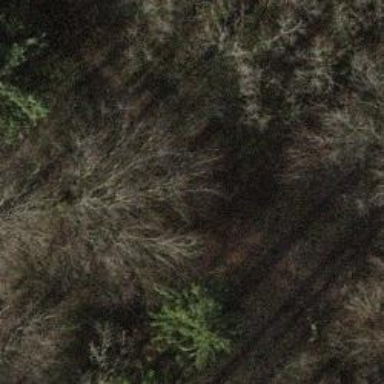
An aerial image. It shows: Dirt path.